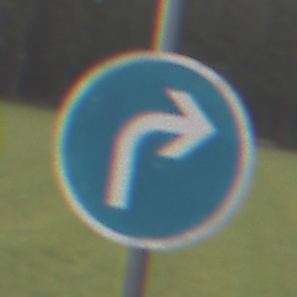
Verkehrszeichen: VorgeschriebeneFahrtrichtungRechts
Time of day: SunriseSunset
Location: Outdoor (Nature)
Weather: Clear
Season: NotSpecified
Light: Natural